Aerial crown-view tile of a tropical tree (Barro Colorado Island, Panama), acquired 20250818:
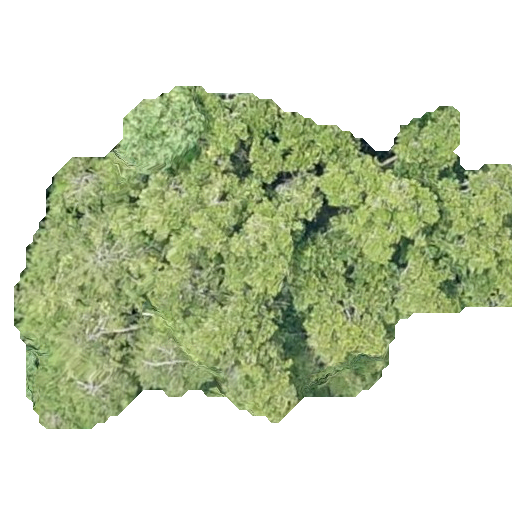
Species: Genipa americana
GBIF accepted scientific name: Genipa americana
Crown area: 178.076 m²